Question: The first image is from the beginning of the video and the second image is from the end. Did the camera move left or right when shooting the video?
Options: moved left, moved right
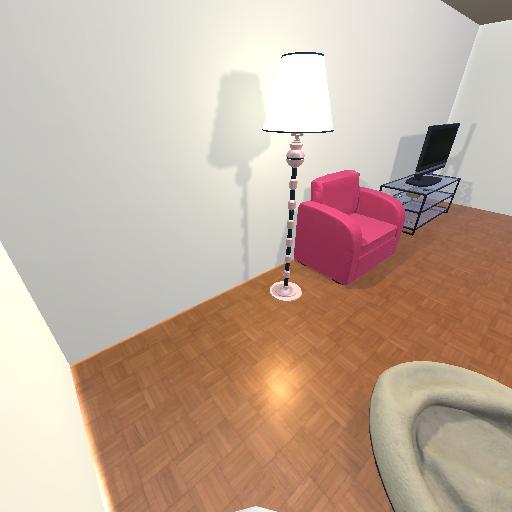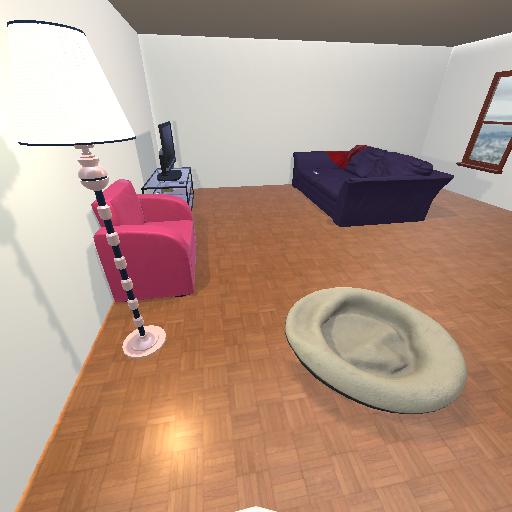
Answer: moved left